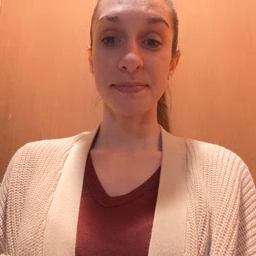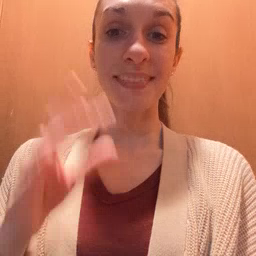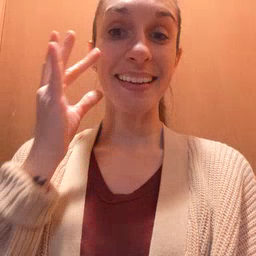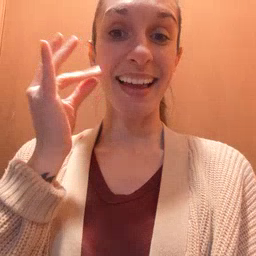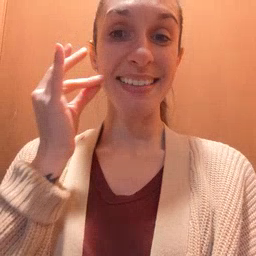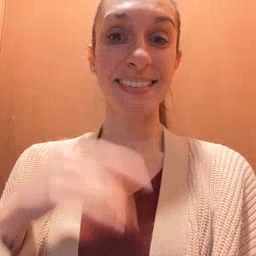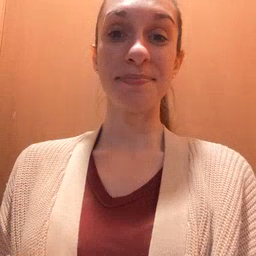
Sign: cat